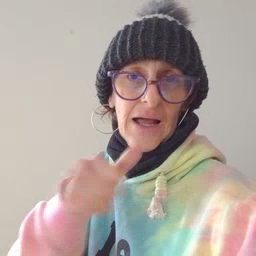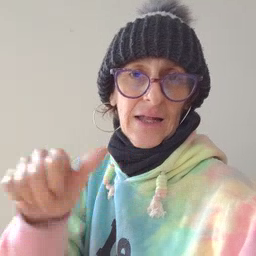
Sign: any